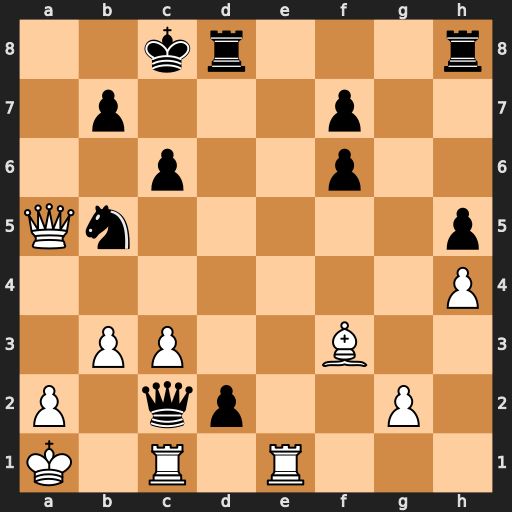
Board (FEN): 2kr3r/1p3p2/2p2p2/Qn5p/7P/1PP2B2/P1qp2P1/K1R1R3
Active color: w
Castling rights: -
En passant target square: -
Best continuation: Qa8+ Kc7 Re7+ Kd6 Rxc2